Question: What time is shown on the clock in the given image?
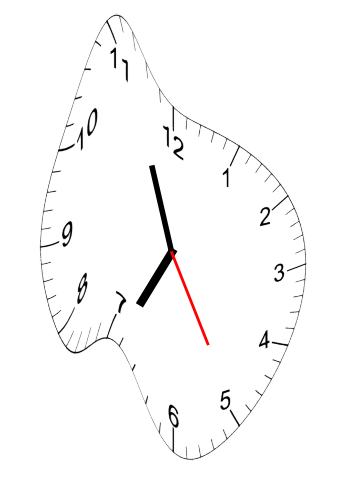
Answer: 06:56:25